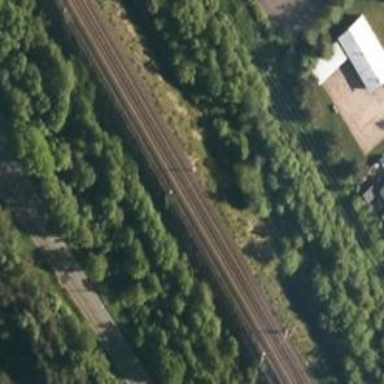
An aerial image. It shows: Railway track with continuous electrified contact line.